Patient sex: M
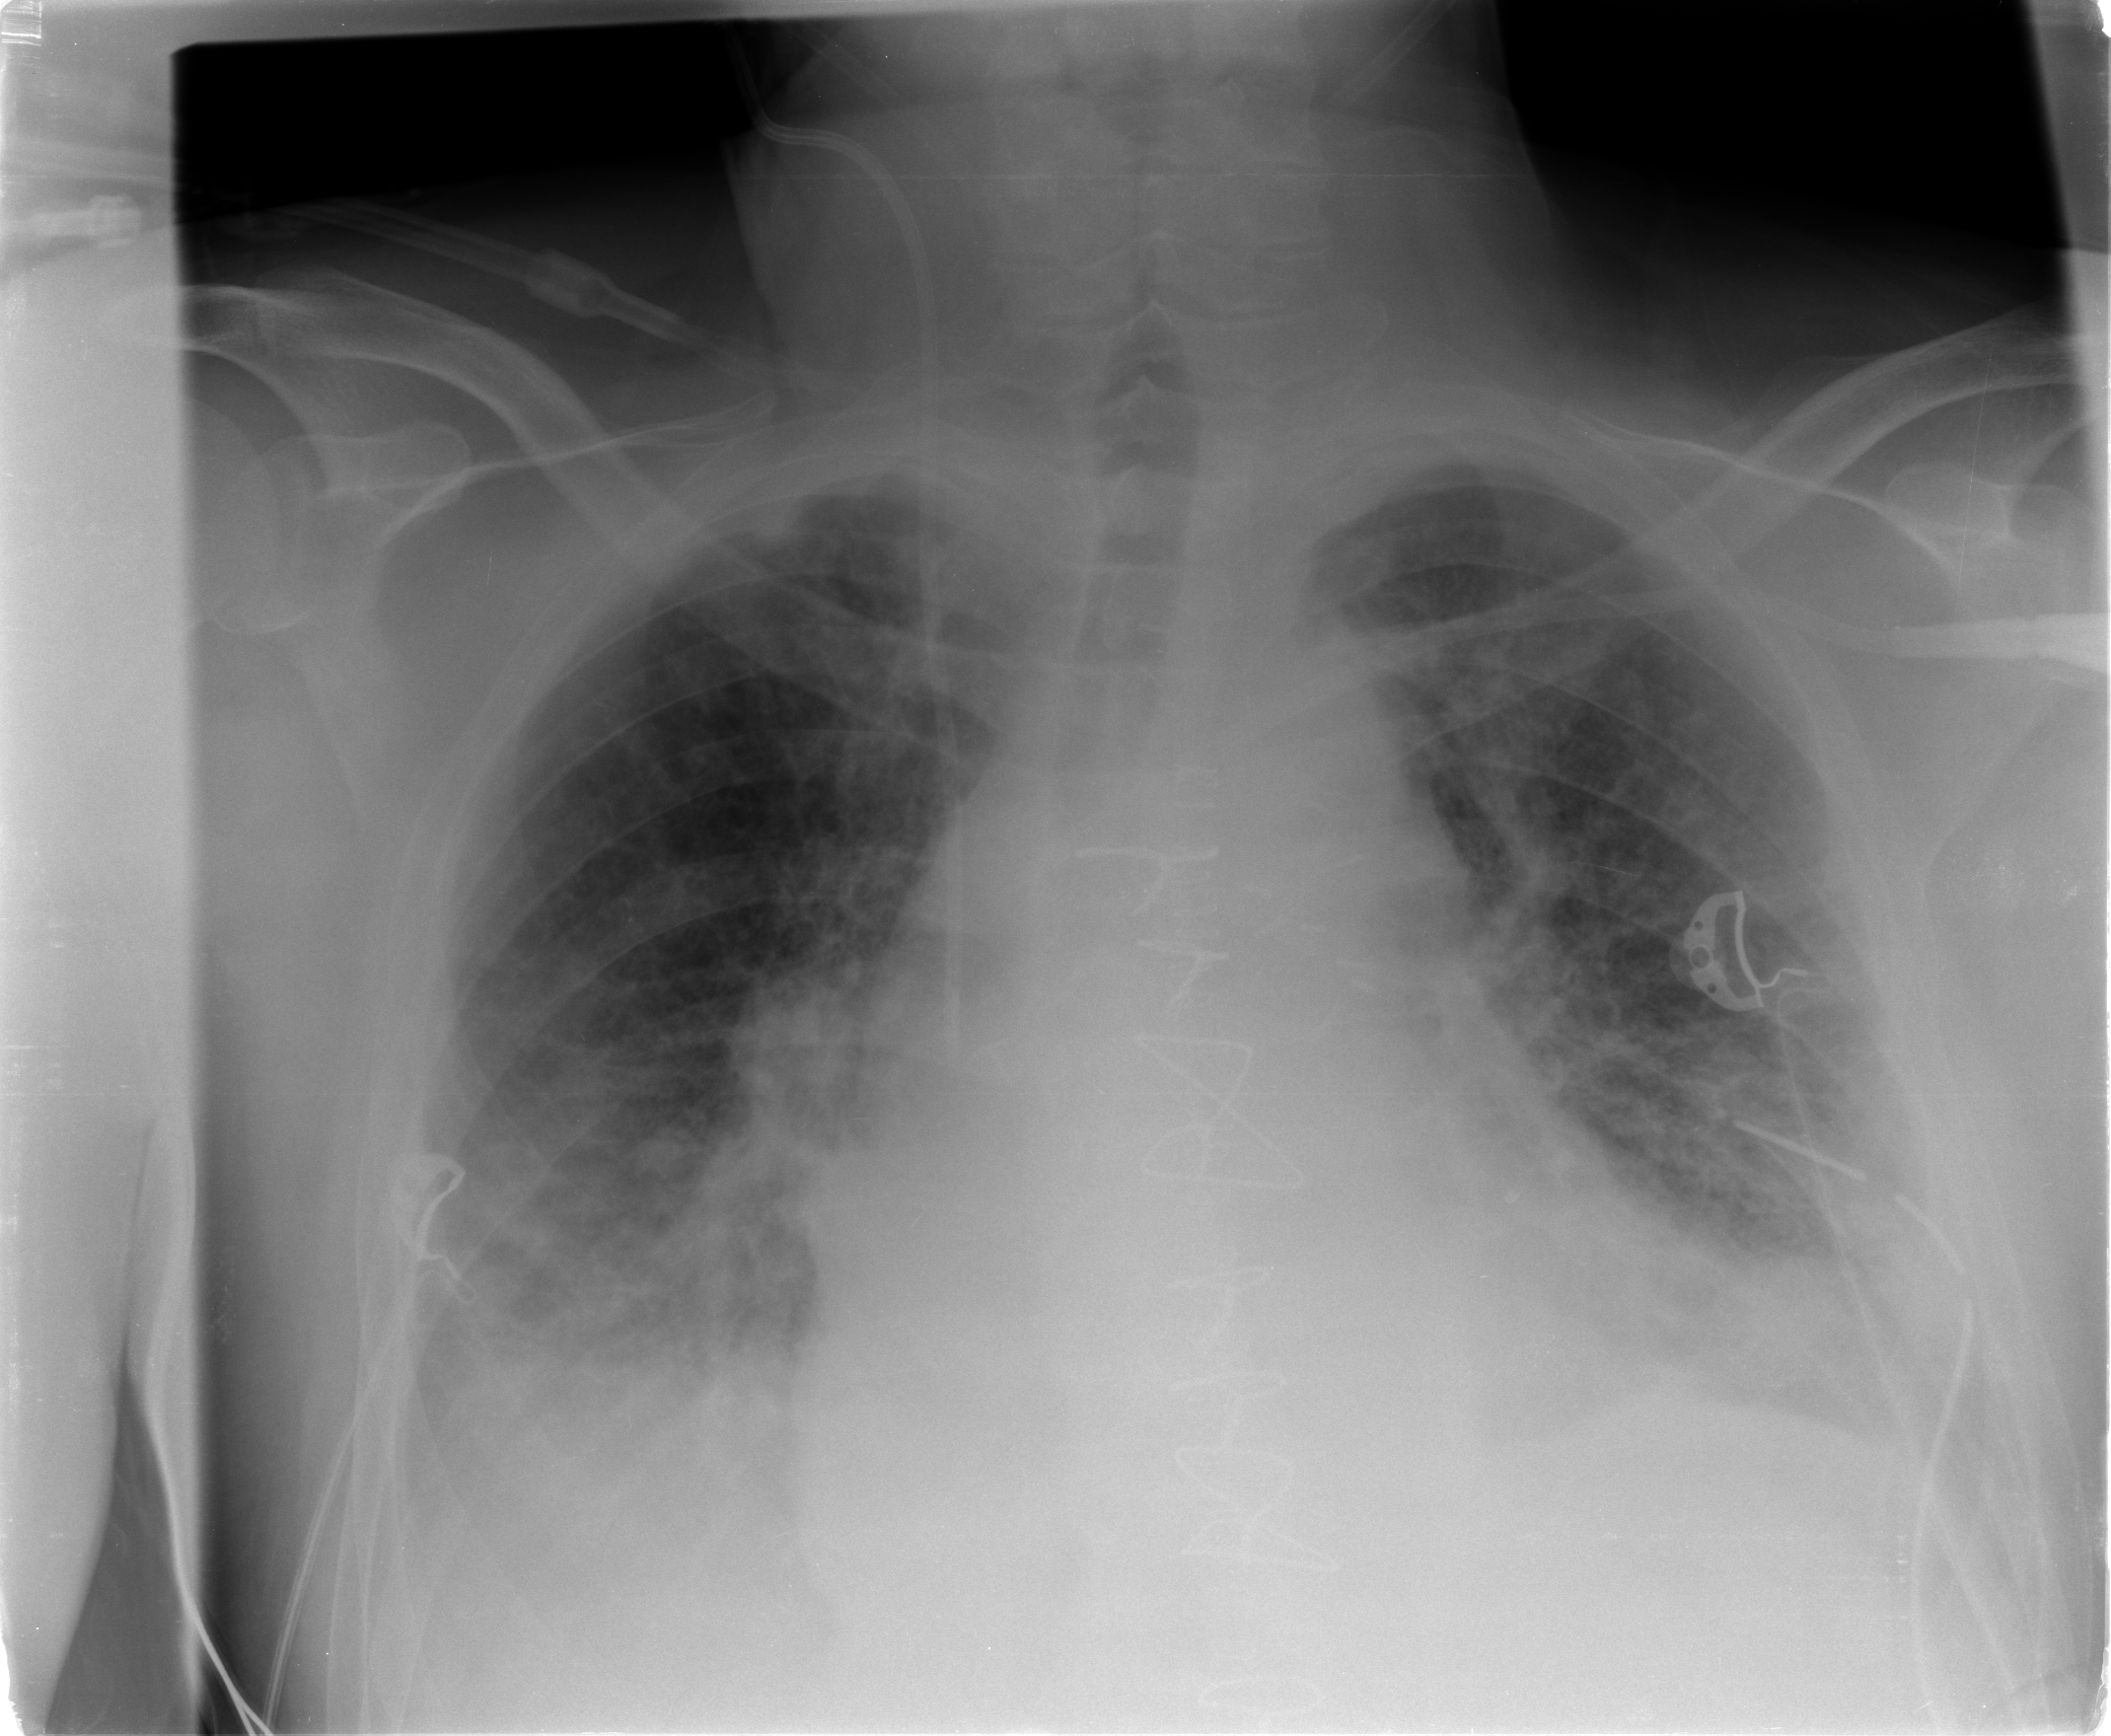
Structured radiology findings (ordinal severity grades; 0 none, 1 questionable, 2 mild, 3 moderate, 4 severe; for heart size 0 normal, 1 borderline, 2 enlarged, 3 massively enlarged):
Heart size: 2
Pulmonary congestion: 3
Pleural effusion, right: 2
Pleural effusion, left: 2
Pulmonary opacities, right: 2
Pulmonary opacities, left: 3
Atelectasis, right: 2
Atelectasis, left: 2